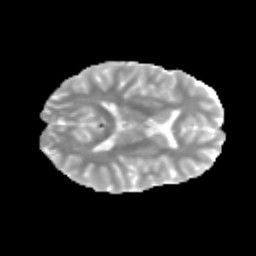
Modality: MD
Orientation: axial
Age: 14
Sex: female
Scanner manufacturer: siemens
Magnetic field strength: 3 T
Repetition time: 3.8 s
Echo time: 0.07 s